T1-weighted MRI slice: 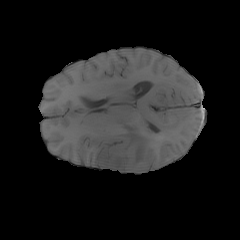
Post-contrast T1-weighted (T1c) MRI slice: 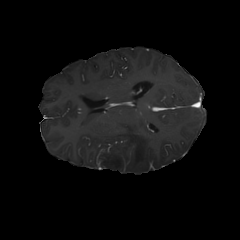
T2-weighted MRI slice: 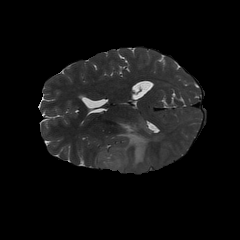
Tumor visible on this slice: yes